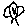
Label: bird